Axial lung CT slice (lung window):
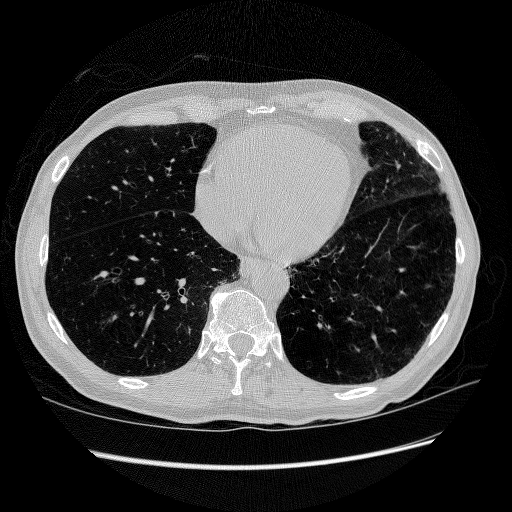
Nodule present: no